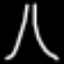
Label: The Eiffel Tower